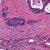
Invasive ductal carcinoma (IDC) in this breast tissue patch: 1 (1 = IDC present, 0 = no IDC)